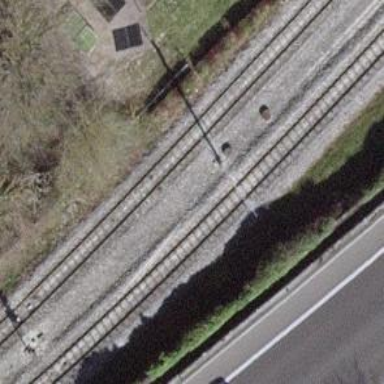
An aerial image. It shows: Light rail track with single electrified contact line.